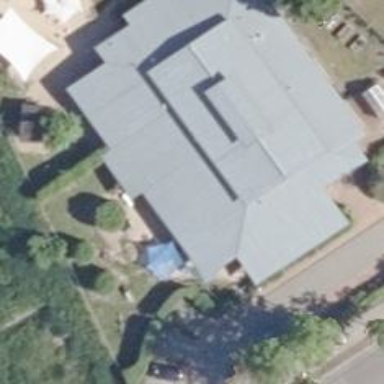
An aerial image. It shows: Kindergarten.